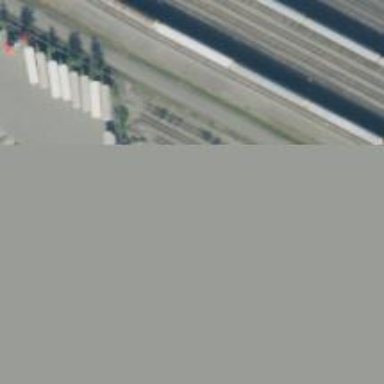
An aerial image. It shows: Railway yard used for servicing trains.